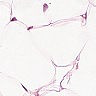
Metastatic tissue present: yes